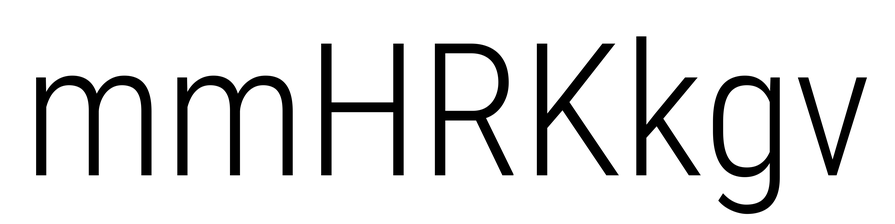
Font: Roboto_Condensed_Light